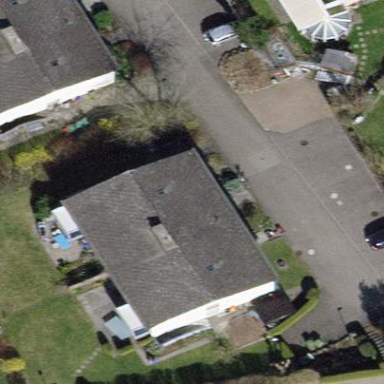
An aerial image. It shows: Building with tiled roof.